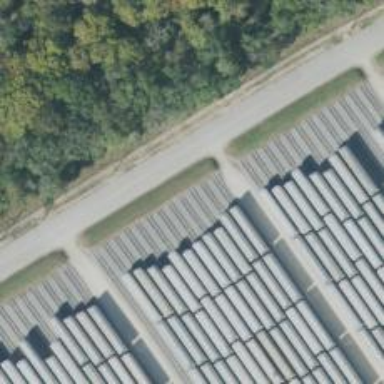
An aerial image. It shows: Railway yard in service.